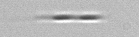
Label: Leptocylindrus